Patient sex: M
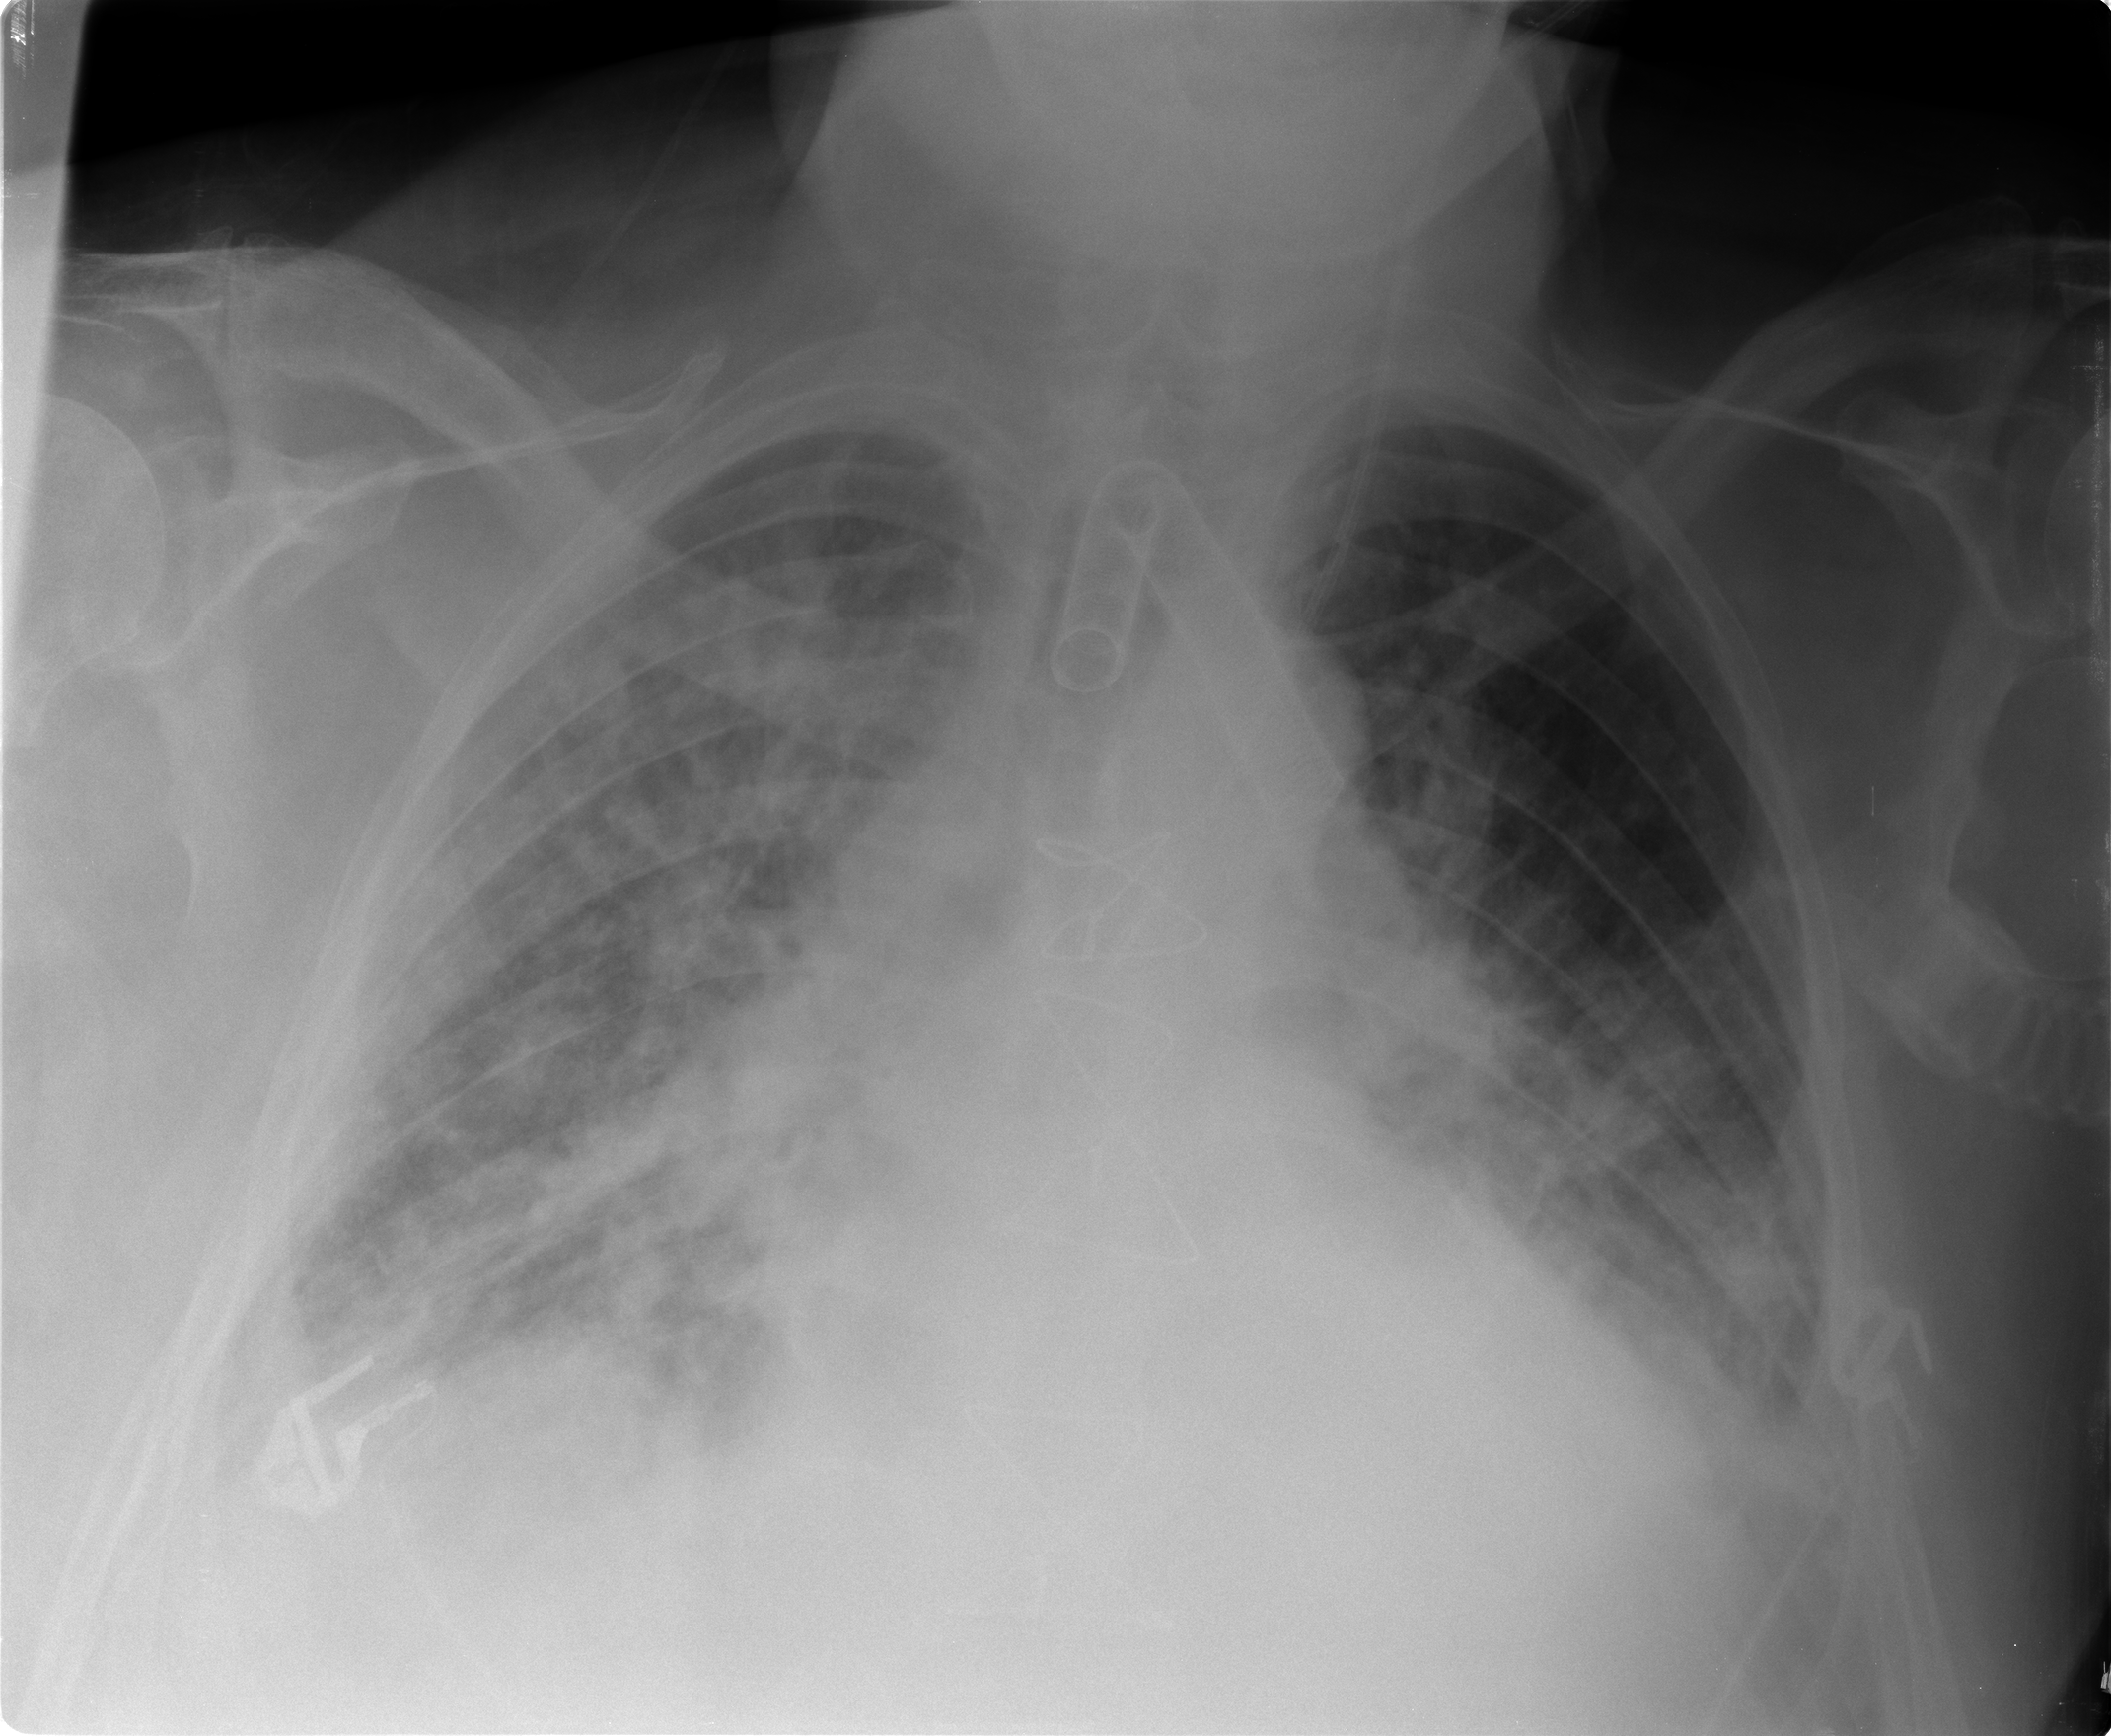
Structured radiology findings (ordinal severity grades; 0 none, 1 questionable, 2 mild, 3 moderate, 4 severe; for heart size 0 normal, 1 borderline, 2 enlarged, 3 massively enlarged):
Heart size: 2
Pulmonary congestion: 2
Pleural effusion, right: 2
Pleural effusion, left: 2
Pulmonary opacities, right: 3
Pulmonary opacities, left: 2
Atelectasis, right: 3
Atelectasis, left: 2